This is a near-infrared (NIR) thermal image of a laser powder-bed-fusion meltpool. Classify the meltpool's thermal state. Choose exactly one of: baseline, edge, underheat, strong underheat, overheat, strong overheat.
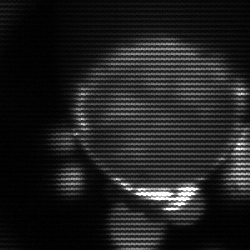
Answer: edge